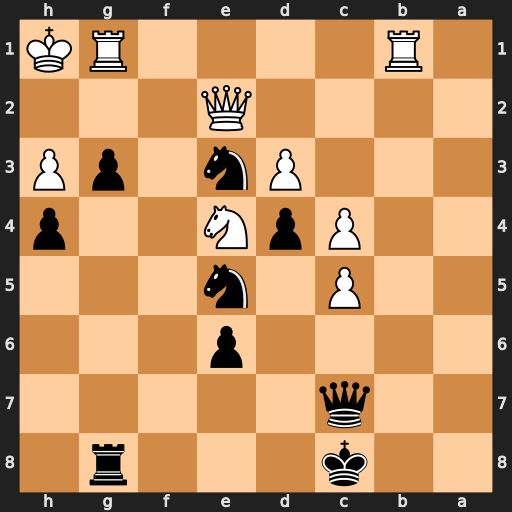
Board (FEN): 2k3r1/2q5/4p3/2P1n3/2PpN2p/3Pn1pP/4Q3/1R4RK
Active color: b
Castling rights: -
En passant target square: -
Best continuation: g2+ Rxg2 Rxg2 Nd6+ Qxd6